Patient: sex F, age 55
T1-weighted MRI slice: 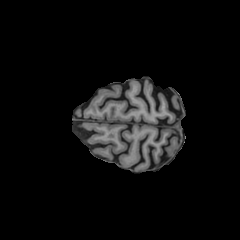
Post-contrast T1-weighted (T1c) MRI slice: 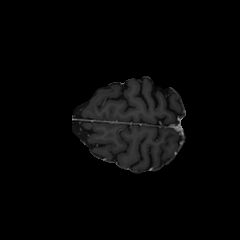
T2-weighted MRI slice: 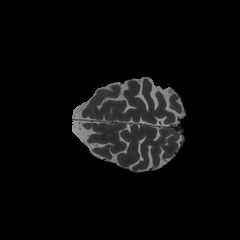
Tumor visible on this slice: no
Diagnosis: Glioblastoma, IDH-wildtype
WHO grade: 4